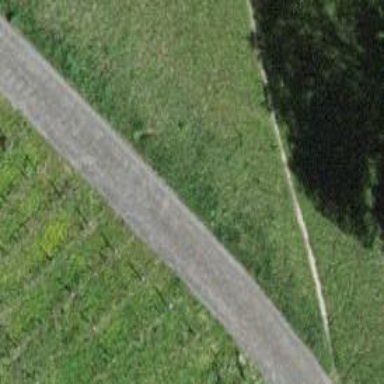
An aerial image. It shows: Well-maintained track road of grade 1.